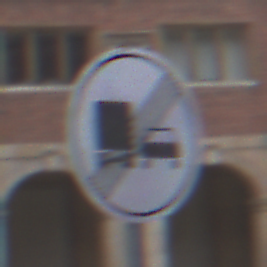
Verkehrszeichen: EndeUeberholverbotKraftfahrzeuge
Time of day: Midday
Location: Outdoor (Urban)
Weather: Overcast
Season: NotSpecified
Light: Natural